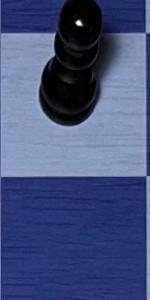
Label: Empty